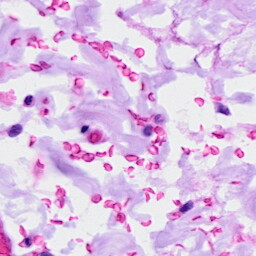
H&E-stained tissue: Ovarian